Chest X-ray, PA view. Patient: 57 years old, sex M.
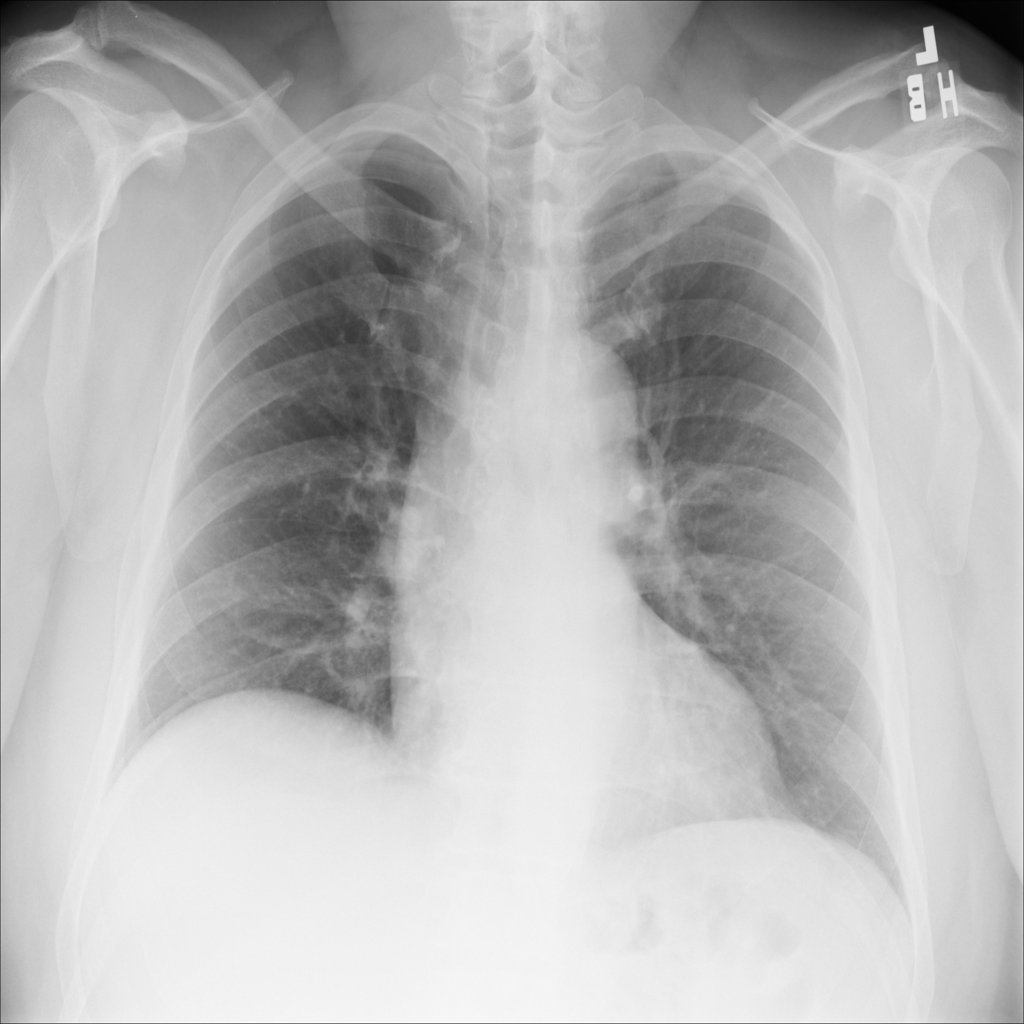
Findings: No Finding